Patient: sex M, age 80
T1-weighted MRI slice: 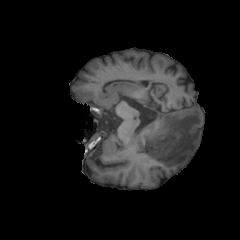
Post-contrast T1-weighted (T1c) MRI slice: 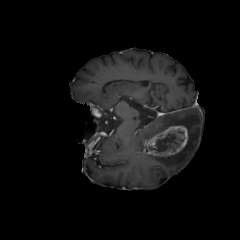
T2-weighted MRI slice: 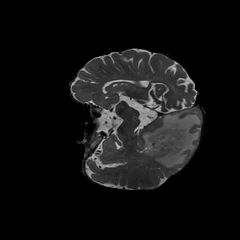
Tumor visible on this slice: yes
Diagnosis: Glioblastoma, IDH-wildtype
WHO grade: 4